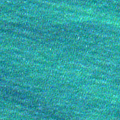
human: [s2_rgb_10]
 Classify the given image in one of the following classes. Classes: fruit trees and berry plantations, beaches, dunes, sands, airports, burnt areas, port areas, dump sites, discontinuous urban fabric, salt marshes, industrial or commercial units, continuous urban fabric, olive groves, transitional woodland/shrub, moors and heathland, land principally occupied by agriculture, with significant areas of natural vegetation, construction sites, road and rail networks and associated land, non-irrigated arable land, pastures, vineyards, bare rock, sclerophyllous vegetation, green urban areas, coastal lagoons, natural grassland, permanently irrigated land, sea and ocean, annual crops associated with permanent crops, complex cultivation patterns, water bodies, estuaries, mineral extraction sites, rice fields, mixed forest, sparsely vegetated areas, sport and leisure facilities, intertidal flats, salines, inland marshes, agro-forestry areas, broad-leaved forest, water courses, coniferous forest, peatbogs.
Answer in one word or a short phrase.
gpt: sea and ocean